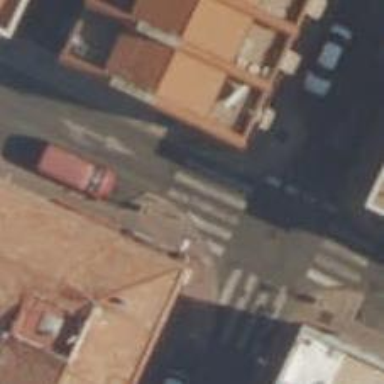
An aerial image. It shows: Uncontrolled zebra crossing on the road.